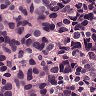
Metastatic tissue present: yes